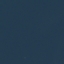
Land use / land cover class: SeaLake